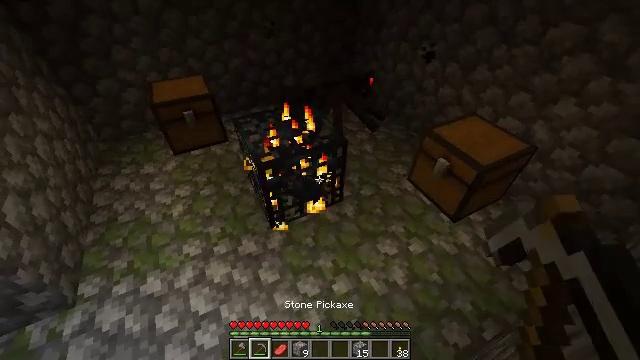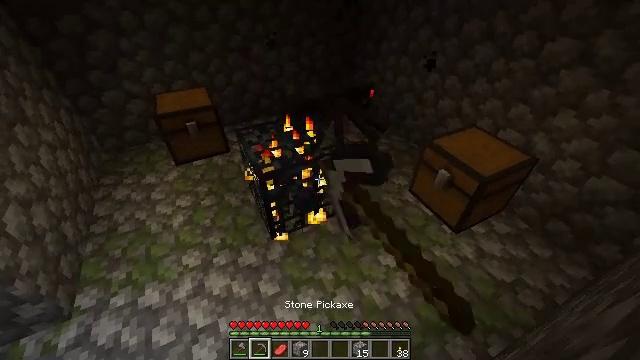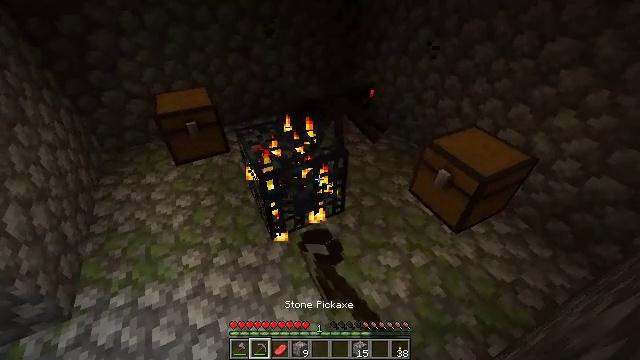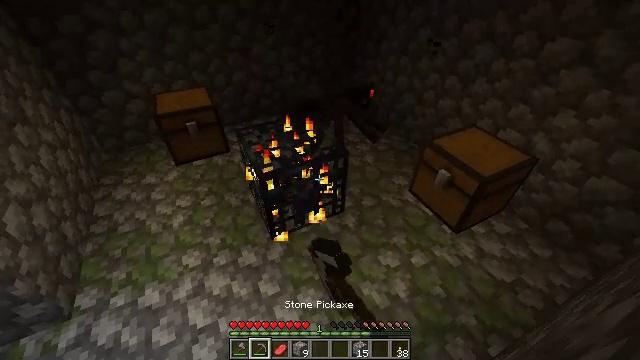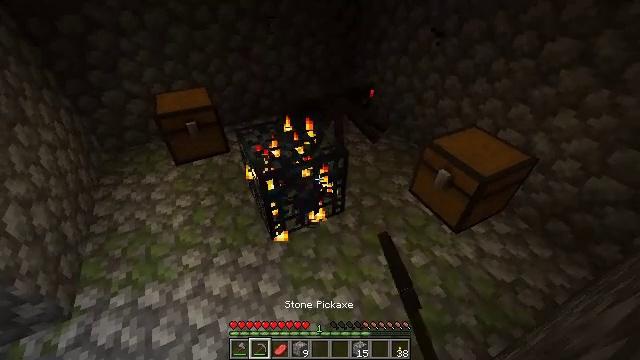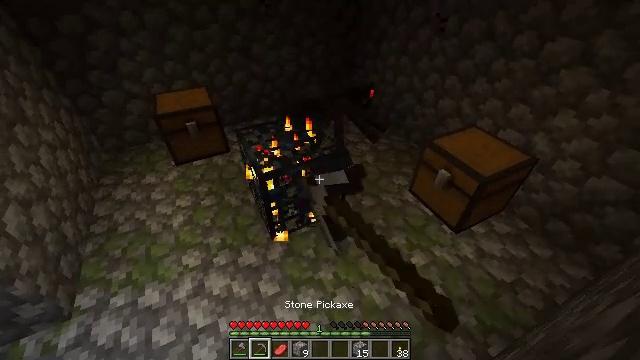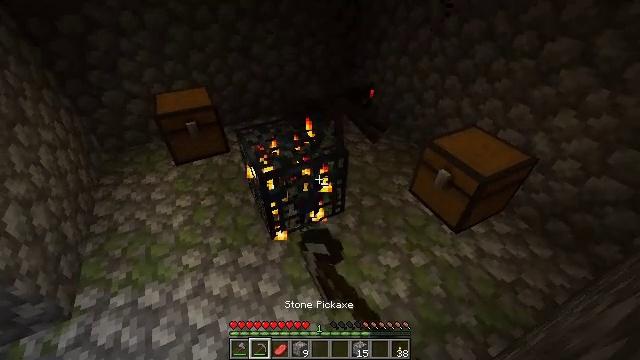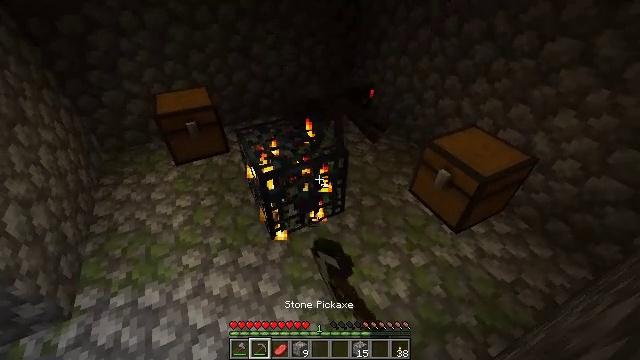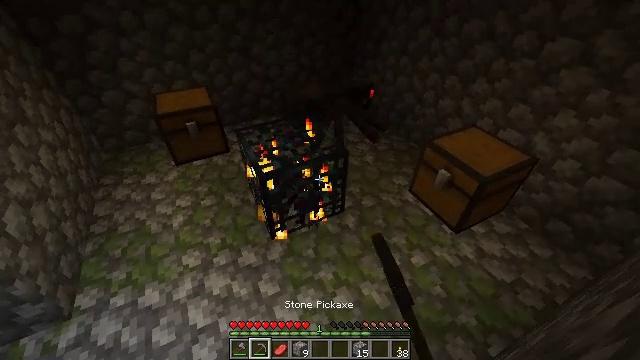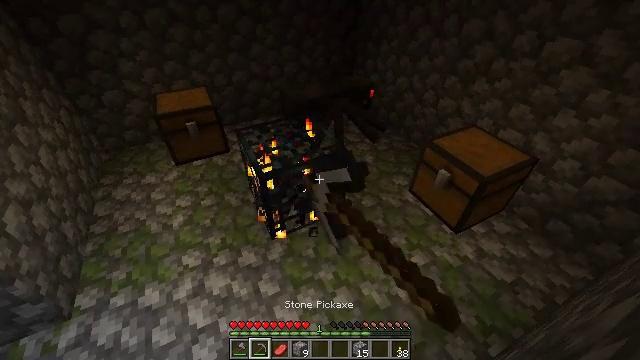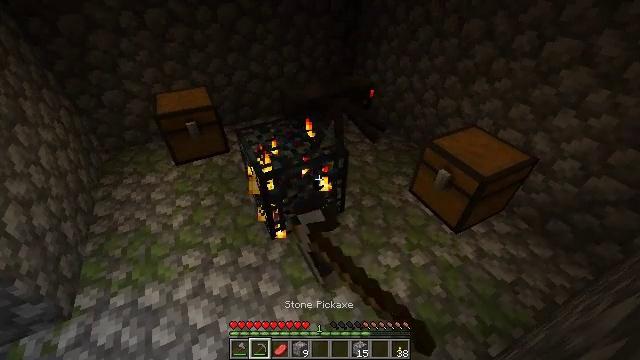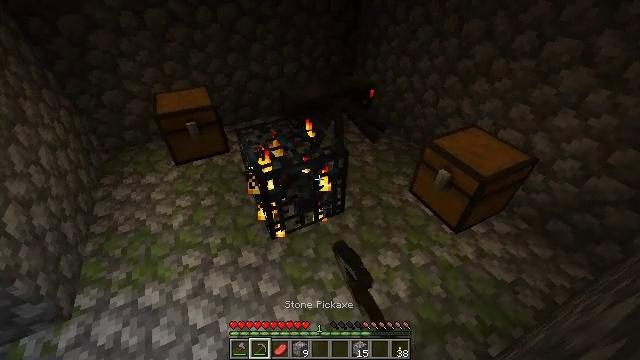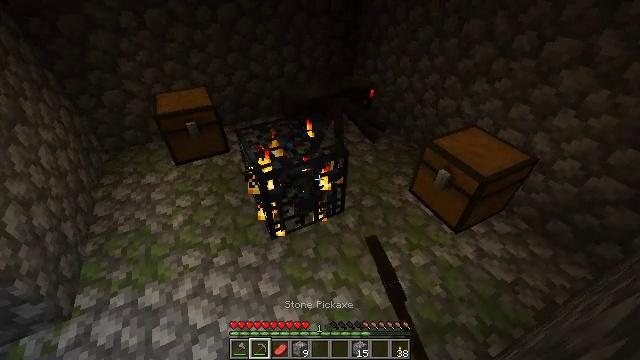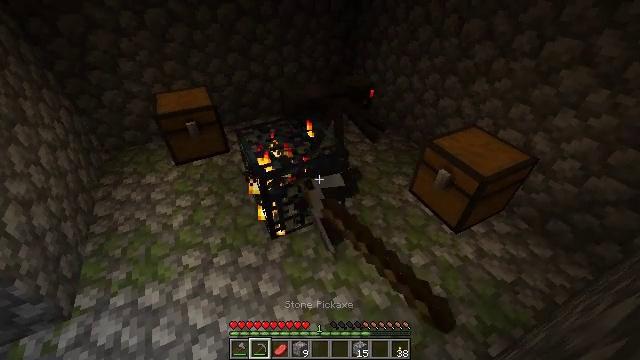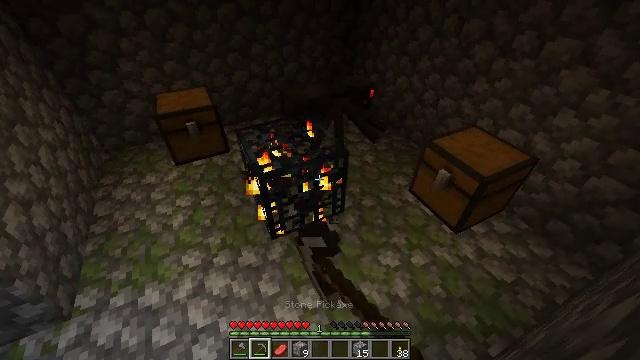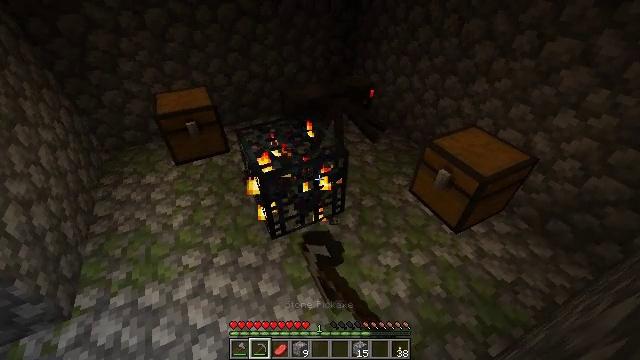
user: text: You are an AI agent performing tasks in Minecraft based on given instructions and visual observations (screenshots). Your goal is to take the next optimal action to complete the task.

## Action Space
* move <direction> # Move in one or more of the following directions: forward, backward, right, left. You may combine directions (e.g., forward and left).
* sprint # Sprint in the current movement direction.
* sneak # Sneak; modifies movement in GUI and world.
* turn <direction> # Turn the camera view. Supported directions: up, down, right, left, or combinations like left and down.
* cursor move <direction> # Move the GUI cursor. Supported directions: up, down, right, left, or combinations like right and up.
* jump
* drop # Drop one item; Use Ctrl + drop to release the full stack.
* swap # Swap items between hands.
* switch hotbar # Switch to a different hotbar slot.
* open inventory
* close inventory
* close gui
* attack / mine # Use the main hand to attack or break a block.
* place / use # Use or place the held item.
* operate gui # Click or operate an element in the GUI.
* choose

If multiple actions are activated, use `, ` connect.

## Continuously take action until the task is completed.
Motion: motion action
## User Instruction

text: Destroy the dangerous spawner.
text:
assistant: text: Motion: turn up, attack / mine
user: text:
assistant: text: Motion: attack / mine
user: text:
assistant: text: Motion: attack / mine
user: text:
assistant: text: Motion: attack / mine
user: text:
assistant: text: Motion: attack / mine
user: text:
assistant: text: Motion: attack / mine
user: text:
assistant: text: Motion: attack / mine
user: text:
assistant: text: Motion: attack / mine
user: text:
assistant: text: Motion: attack / mine
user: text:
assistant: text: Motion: attack / mine
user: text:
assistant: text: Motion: attack / mine
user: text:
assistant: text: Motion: attack / mine
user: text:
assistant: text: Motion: attack / mine
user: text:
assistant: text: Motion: attack / mine
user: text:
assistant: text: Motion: attack / mine
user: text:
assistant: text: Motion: attack / mine
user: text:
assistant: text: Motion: attack / mine
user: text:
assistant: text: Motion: attack / mine
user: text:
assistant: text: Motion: attack / mine
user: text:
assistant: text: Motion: attack / mine
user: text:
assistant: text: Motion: attack / mine
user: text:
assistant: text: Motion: attack / mine
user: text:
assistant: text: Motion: attack / mine
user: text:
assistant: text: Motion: attack / mine
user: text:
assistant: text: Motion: attack / mine
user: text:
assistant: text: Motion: attack / mine
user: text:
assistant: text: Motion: attack / mine
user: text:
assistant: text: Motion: attack / mine
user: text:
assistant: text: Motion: attack / mine
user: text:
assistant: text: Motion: attack / mine